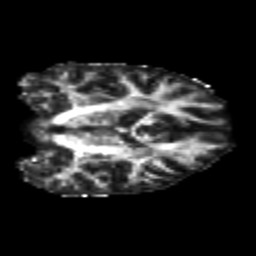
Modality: FA
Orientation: coronal
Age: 25
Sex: male
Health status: healthy
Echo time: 0.074 s